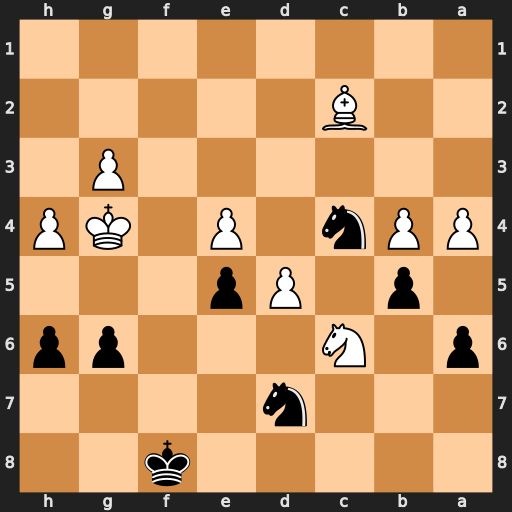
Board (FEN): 5k2/3n4/p1N3pp/1p1Pp3/PPn1P1KP/6P1/2B5/8
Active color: b
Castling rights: -
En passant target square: -
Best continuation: Ne3+ Kf3 Nxc2 axb5 axb5